Brain MRI study timepoint: preop
T1CE (contrast-enhanced T1) slice:
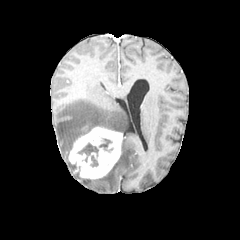
T2-FLAIR slice:
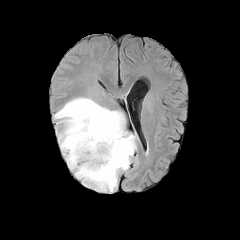